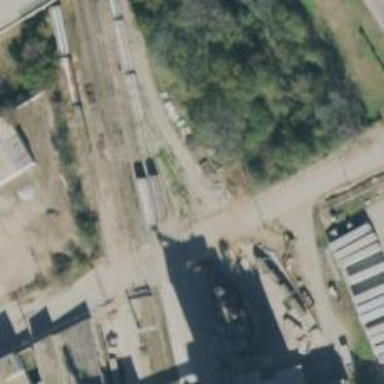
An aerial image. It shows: Railway yard in service.